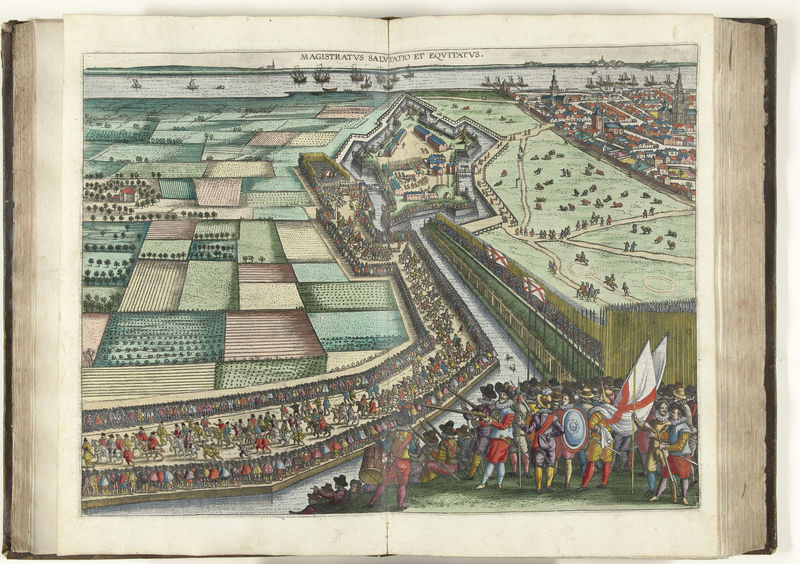
Titel: De ontvangst bij de citadel en begin van de intocht
Künstler: Pieter van der (I) Borcht
Standort: Amsterdam
Institution: Rijksmuseum
Schlagwörter: fluss, stadt, strasse, menge, felder, schiffe, fahne, vogelperspektive, banner, schlacht, soldaten, schweden, menschenmenge, armee, heer, karte, gewehr, prozession, landkarte, dreißigjähriger krieg, menschenauflauf, belagerung